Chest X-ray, PA view. Patient: 65 years old, sex M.
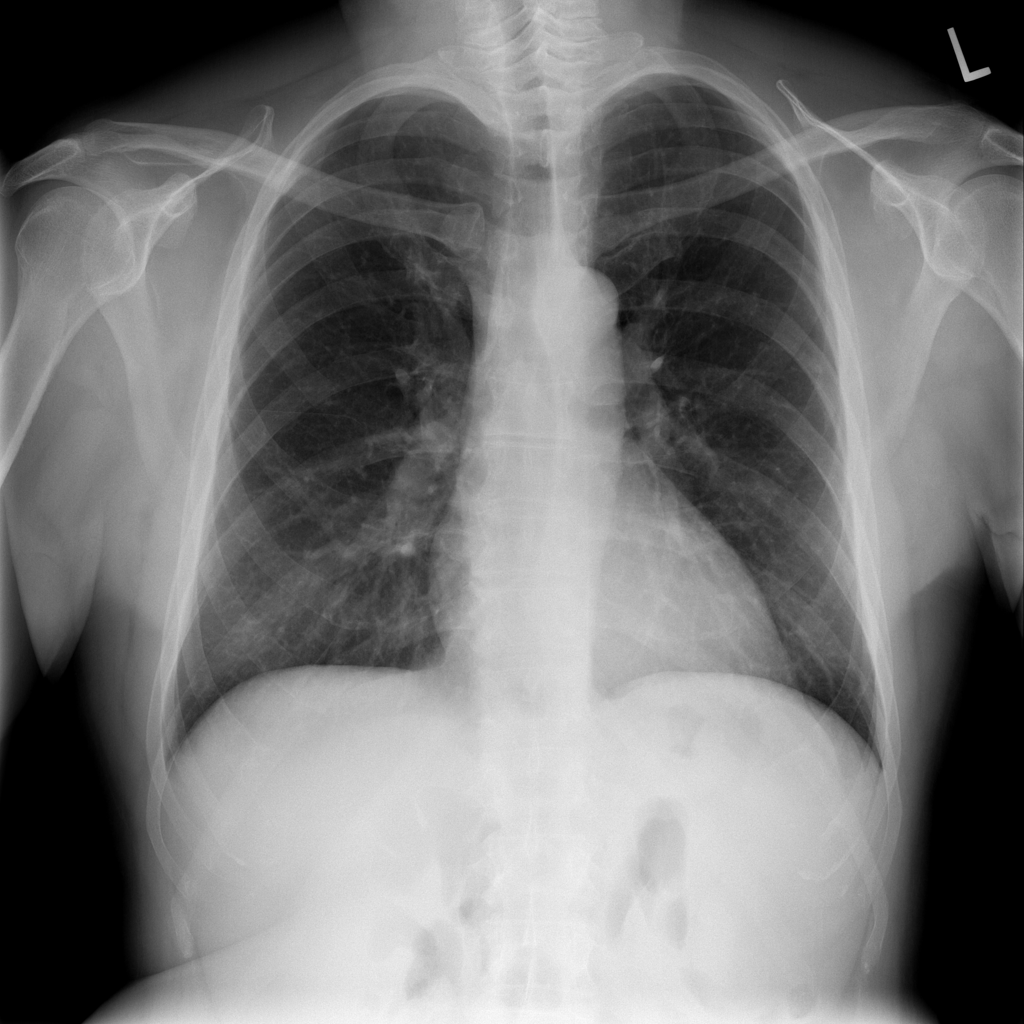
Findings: No Finding